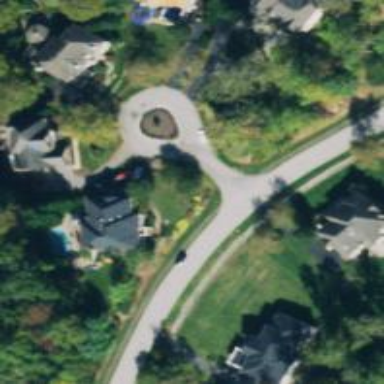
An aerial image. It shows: Turning loop on the road.